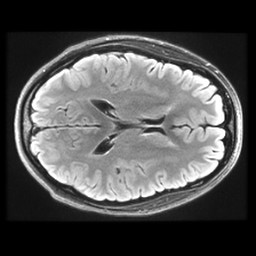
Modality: FLAIR
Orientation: axial
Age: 21
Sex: female
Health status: healthy
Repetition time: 12 s
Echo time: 0.09782 s